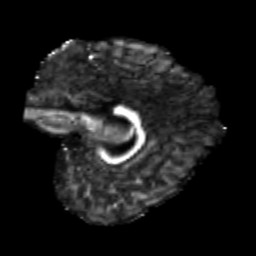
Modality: FA
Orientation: sagittal
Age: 19
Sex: female
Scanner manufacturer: siemens
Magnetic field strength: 3 T
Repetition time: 3.5 s
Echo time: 0.125 s